Question: Hi i want to integrate twitter application with custom login and custom window i have already used twitter+oath kinda Api i want to implement like <URL>  this is sample image can anybody guide me how to integrate like this i have already seen many examples. but i can't get it properly.
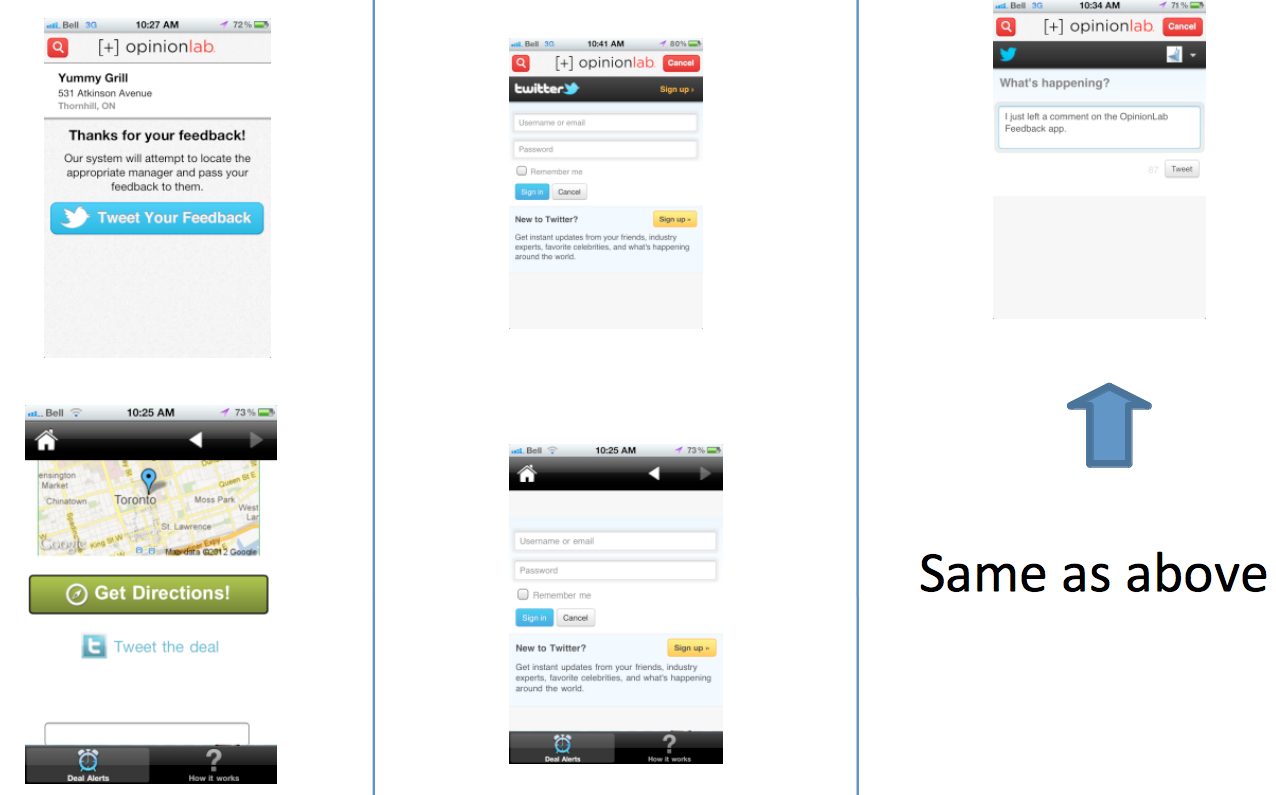
Answer: I'm the one who actually wrote the the OpinionLab App. It's just a web view. Send it the url like <URL>